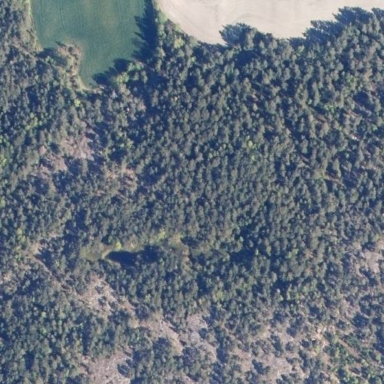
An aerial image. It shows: Serene woodland landscape.